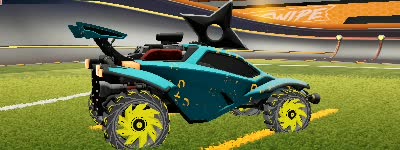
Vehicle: octane